Field crop: tomato
Growth stage: 2
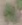
Species: solanum